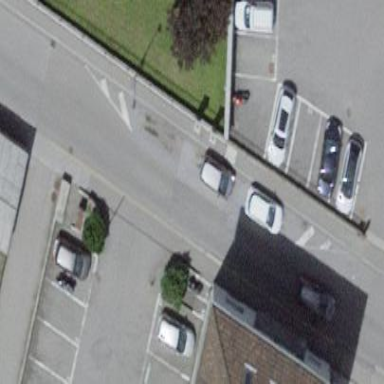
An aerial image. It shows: Parking area with asphalt surface.